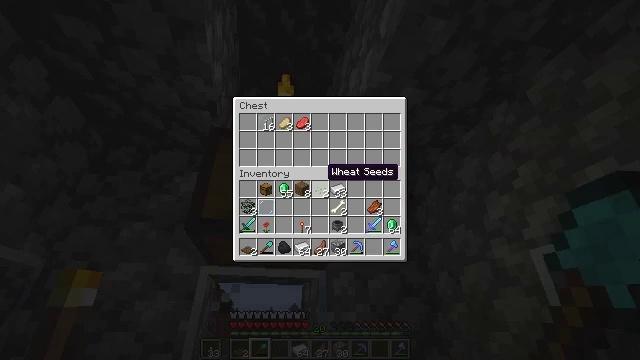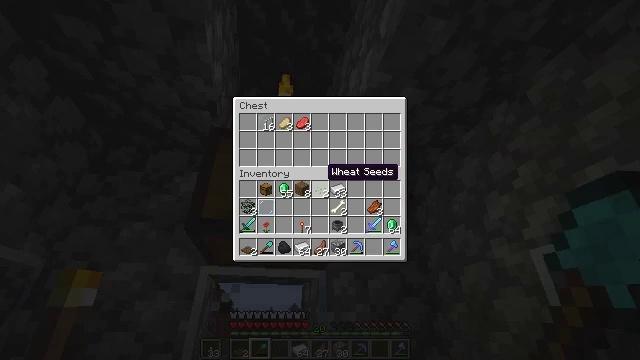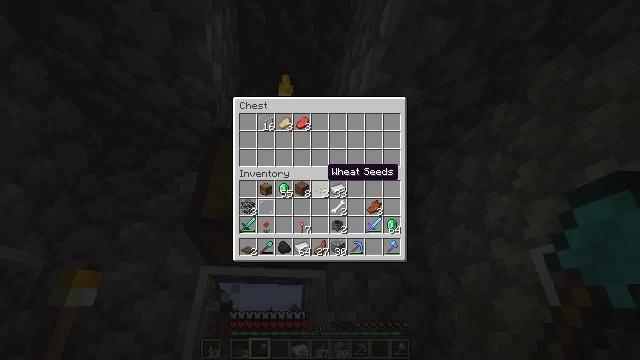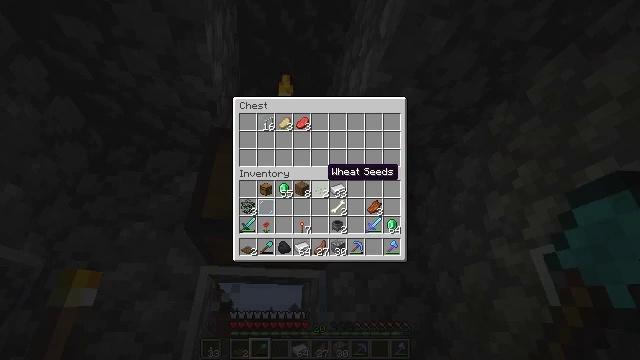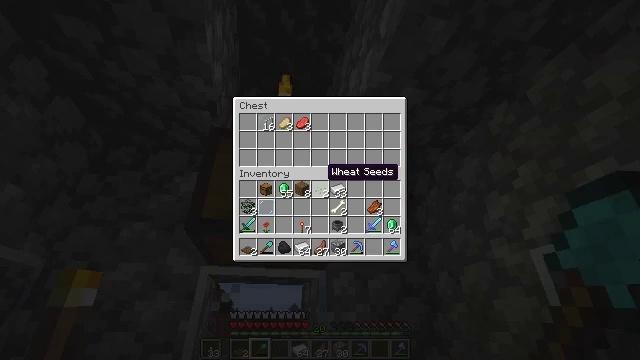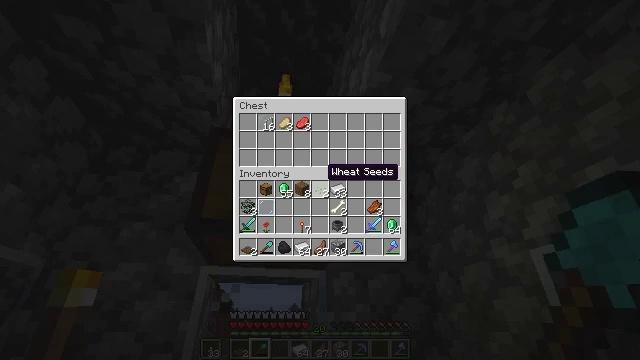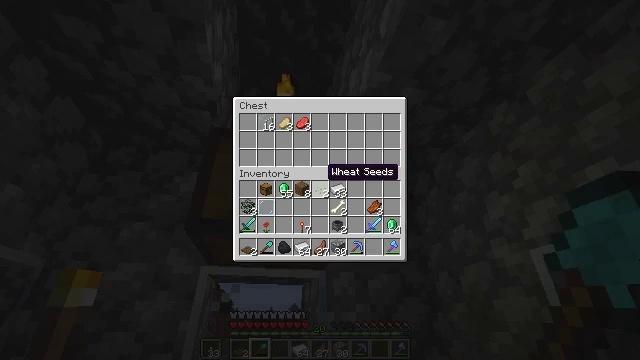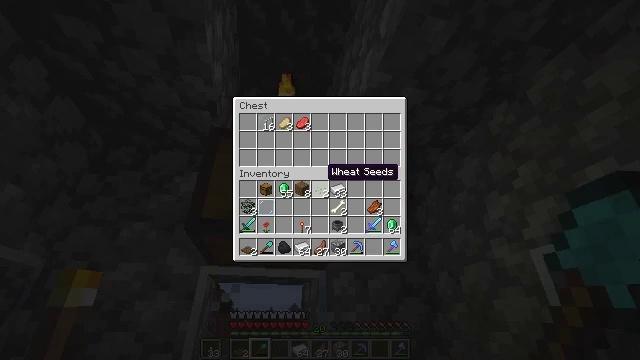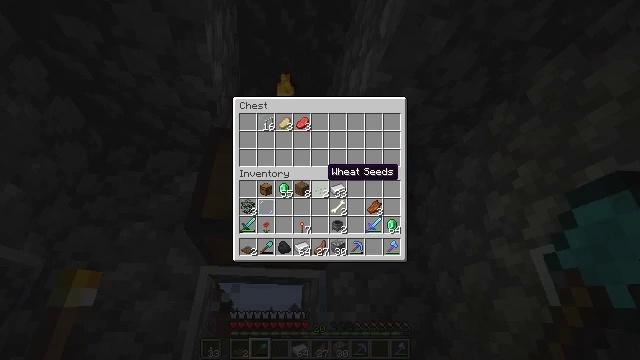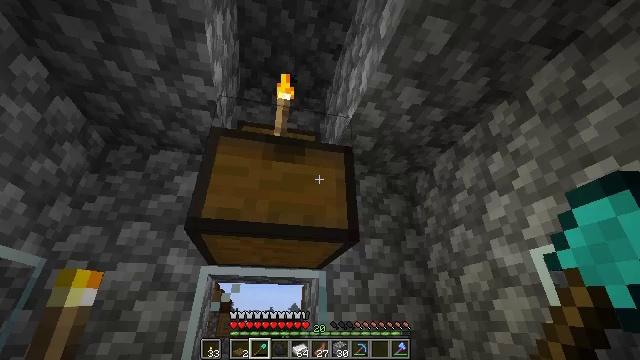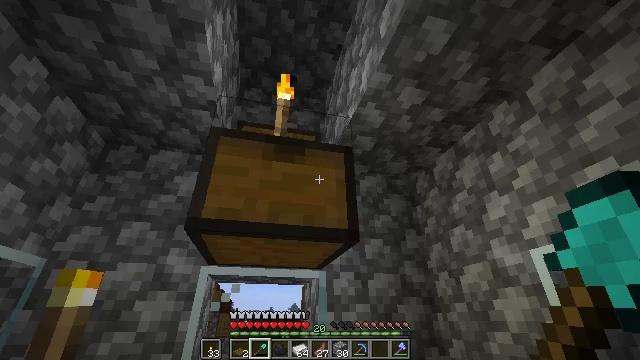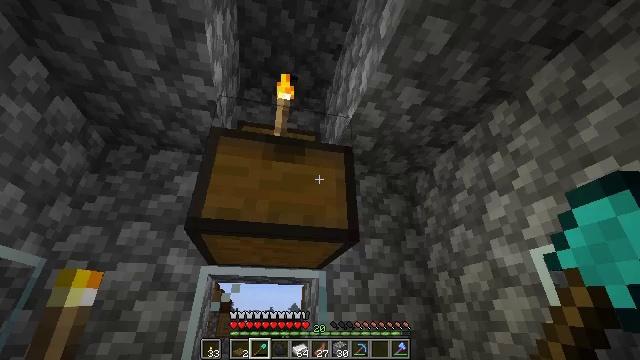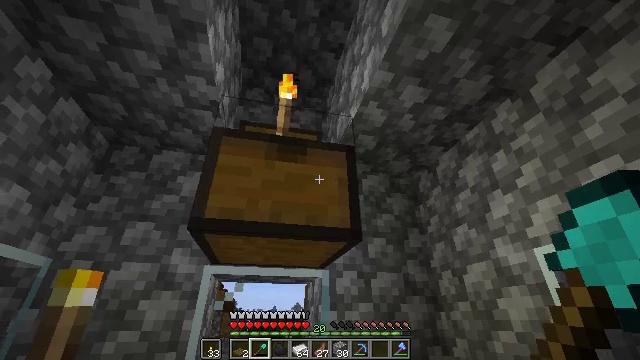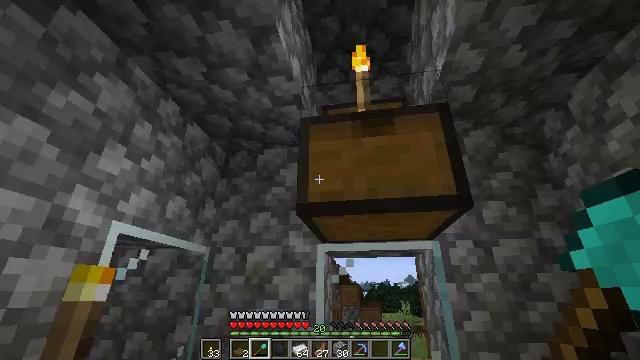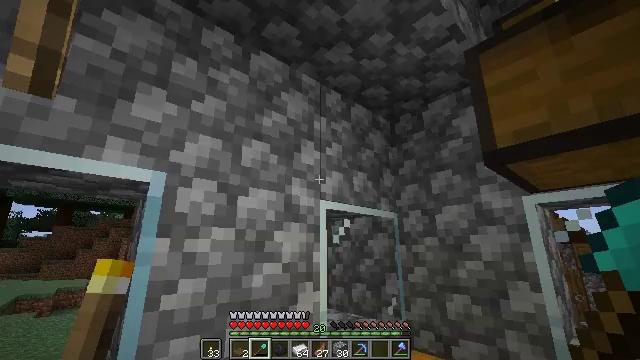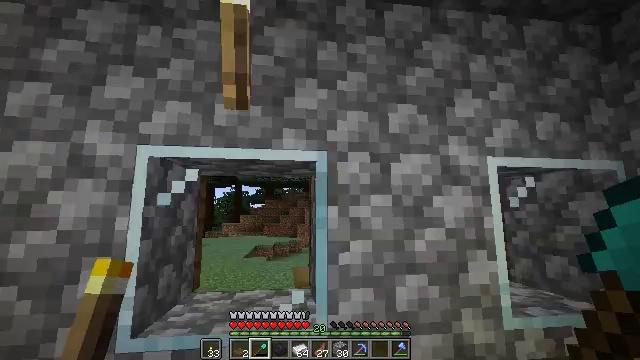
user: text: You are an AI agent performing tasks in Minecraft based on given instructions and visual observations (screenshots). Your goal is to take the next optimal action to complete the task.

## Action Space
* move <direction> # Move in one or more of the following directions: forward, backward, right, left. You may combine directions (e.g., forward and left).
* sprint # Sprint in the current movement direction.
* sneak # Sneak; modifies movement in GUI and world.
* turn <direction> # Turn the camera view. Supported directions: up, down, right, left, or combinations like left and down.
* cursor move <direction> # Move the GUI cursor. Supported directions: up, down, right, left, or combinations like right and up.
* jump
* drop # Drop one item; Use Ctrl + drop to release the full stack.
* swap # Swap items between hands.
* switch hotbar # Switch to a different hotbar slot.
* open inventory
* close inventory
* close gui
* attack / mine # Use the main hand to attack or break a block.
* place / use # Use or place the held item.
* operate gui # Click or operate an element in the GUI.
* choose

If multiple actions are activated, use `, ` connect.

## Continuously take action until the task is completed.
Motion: motion action
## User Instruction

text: Craft a light gray carpet using the crafting table.
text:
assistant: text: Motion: no_op
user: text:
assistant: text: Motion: no_op
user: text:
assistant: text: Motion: no_op
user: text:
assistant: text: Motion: no_op
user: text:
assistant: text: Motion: no_op
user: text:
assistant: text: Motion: no_op
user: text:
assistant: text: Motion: no_op
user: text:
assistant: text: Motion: no_op
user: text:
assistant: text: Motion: no_op
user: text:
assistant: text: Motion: no_op
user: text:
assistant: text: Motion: no_op
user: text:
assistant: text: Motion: no_op
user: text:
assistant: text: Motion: turn left and down
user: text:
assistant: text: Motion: turn left and down
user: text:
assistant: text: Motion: turn left and down
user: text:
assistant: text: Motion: turn left and down
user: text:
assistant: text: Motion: turn left and down
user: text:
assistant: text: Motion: turn left
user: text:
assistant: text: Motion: turn left
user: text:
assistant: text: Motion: move forward, turn left
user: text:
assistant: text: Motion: move forward, turn left
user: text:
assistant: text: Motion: move forward, turn left
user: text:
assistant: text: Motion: move forward, turn left
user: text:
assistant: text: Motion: move forward, sprint, turn left
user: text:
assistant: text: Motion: move forward, sprint, turn left
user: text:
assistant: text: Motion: move forward, sprint
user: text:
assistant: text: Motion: move forward, sprint, turn right
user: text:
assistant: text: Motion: move forward, turn right
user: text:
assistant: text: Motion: move forward, sprint, turn right
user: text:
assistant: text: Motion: move forward, sprint, turn right